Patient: sex M, age 58
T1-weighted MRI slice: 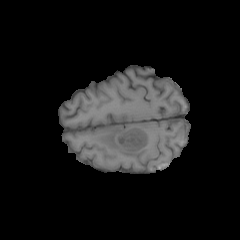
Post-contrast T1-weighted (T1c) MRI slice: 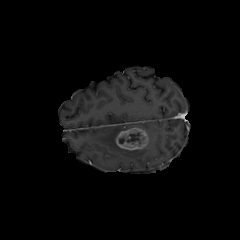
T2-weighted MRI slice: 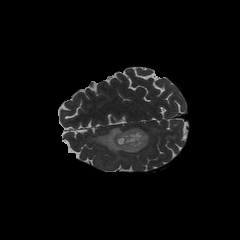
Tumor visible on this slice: yes
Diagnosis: Glioblastoma, IDH-wildtype
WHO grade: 4